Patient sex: F
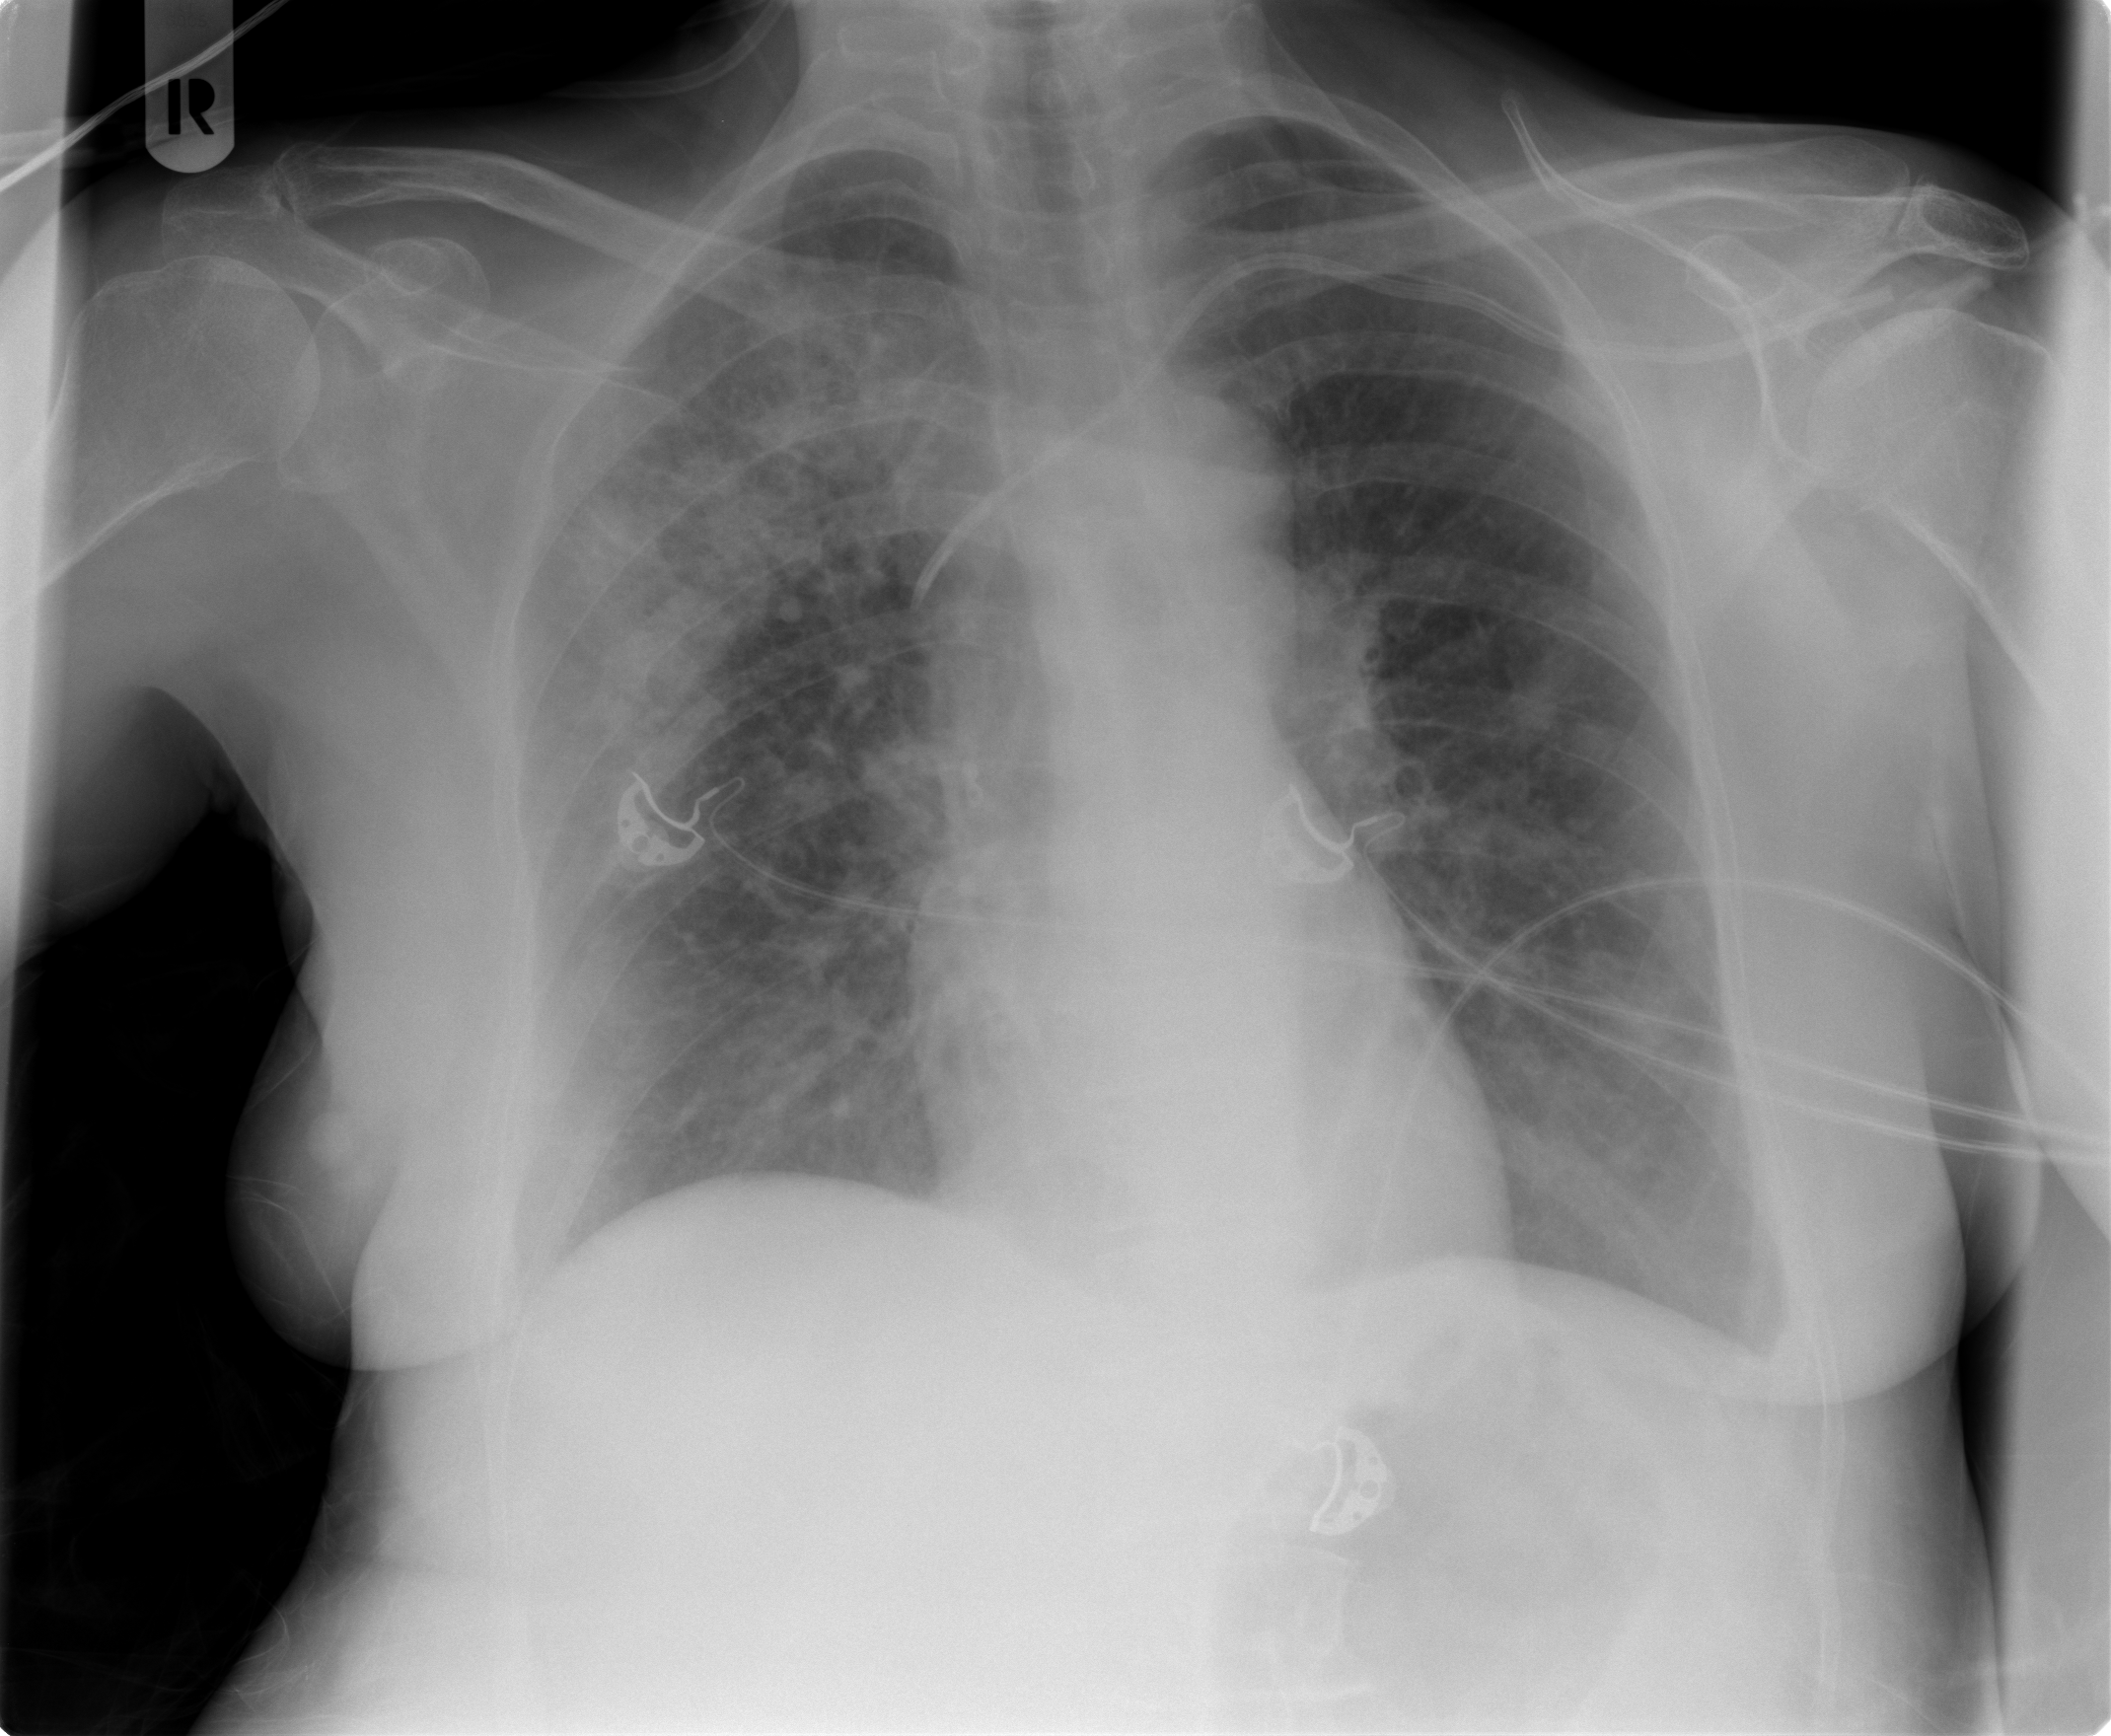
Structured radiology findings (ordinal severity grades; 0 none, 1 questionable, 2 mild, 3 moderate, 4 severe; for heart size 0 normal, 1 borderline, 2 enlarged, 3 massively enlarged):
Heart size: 0
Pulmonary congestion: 0
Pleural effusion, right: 0
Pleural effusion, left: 0
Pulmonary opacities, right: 3
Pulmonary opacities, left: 0
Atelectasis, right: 0
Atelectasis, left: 0